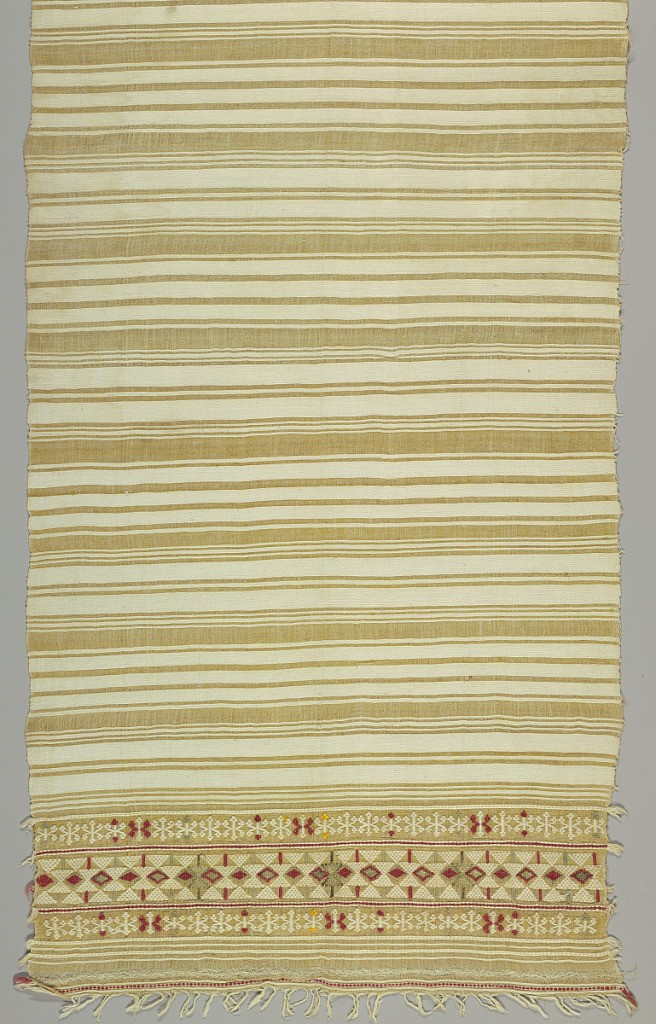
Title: Textile
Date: late 19th–early 20th century
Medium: cotton, silk Technique: embroidered
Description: Horizontal bands of varying widths in heavy white cotton wefts alternating with bands of a much finer open weave with yellow silk wefts. Warp is fine white cotton threads. Three geometric bands embroidered at each end in white cotton with touches of red cotton, yellow silk, gray wool, grouped fine silk threads. Short twisted warp fringe at each end.